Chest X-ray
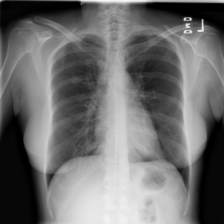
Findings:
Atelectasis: negative
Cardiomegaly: negative
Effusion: negative
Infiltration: negative
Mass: negative
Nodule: negative
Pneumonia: negative
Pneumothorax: negative
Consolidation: negative
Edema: negative
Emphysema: negative
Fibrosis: negative
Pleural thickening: negative
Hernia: negative